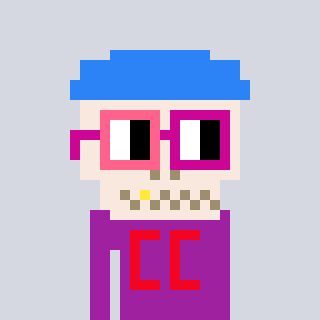
a pixel art character with square pink and red glasses, a skeleton-hat-shaped head and a magenta-colored body on a cool background